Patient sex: F
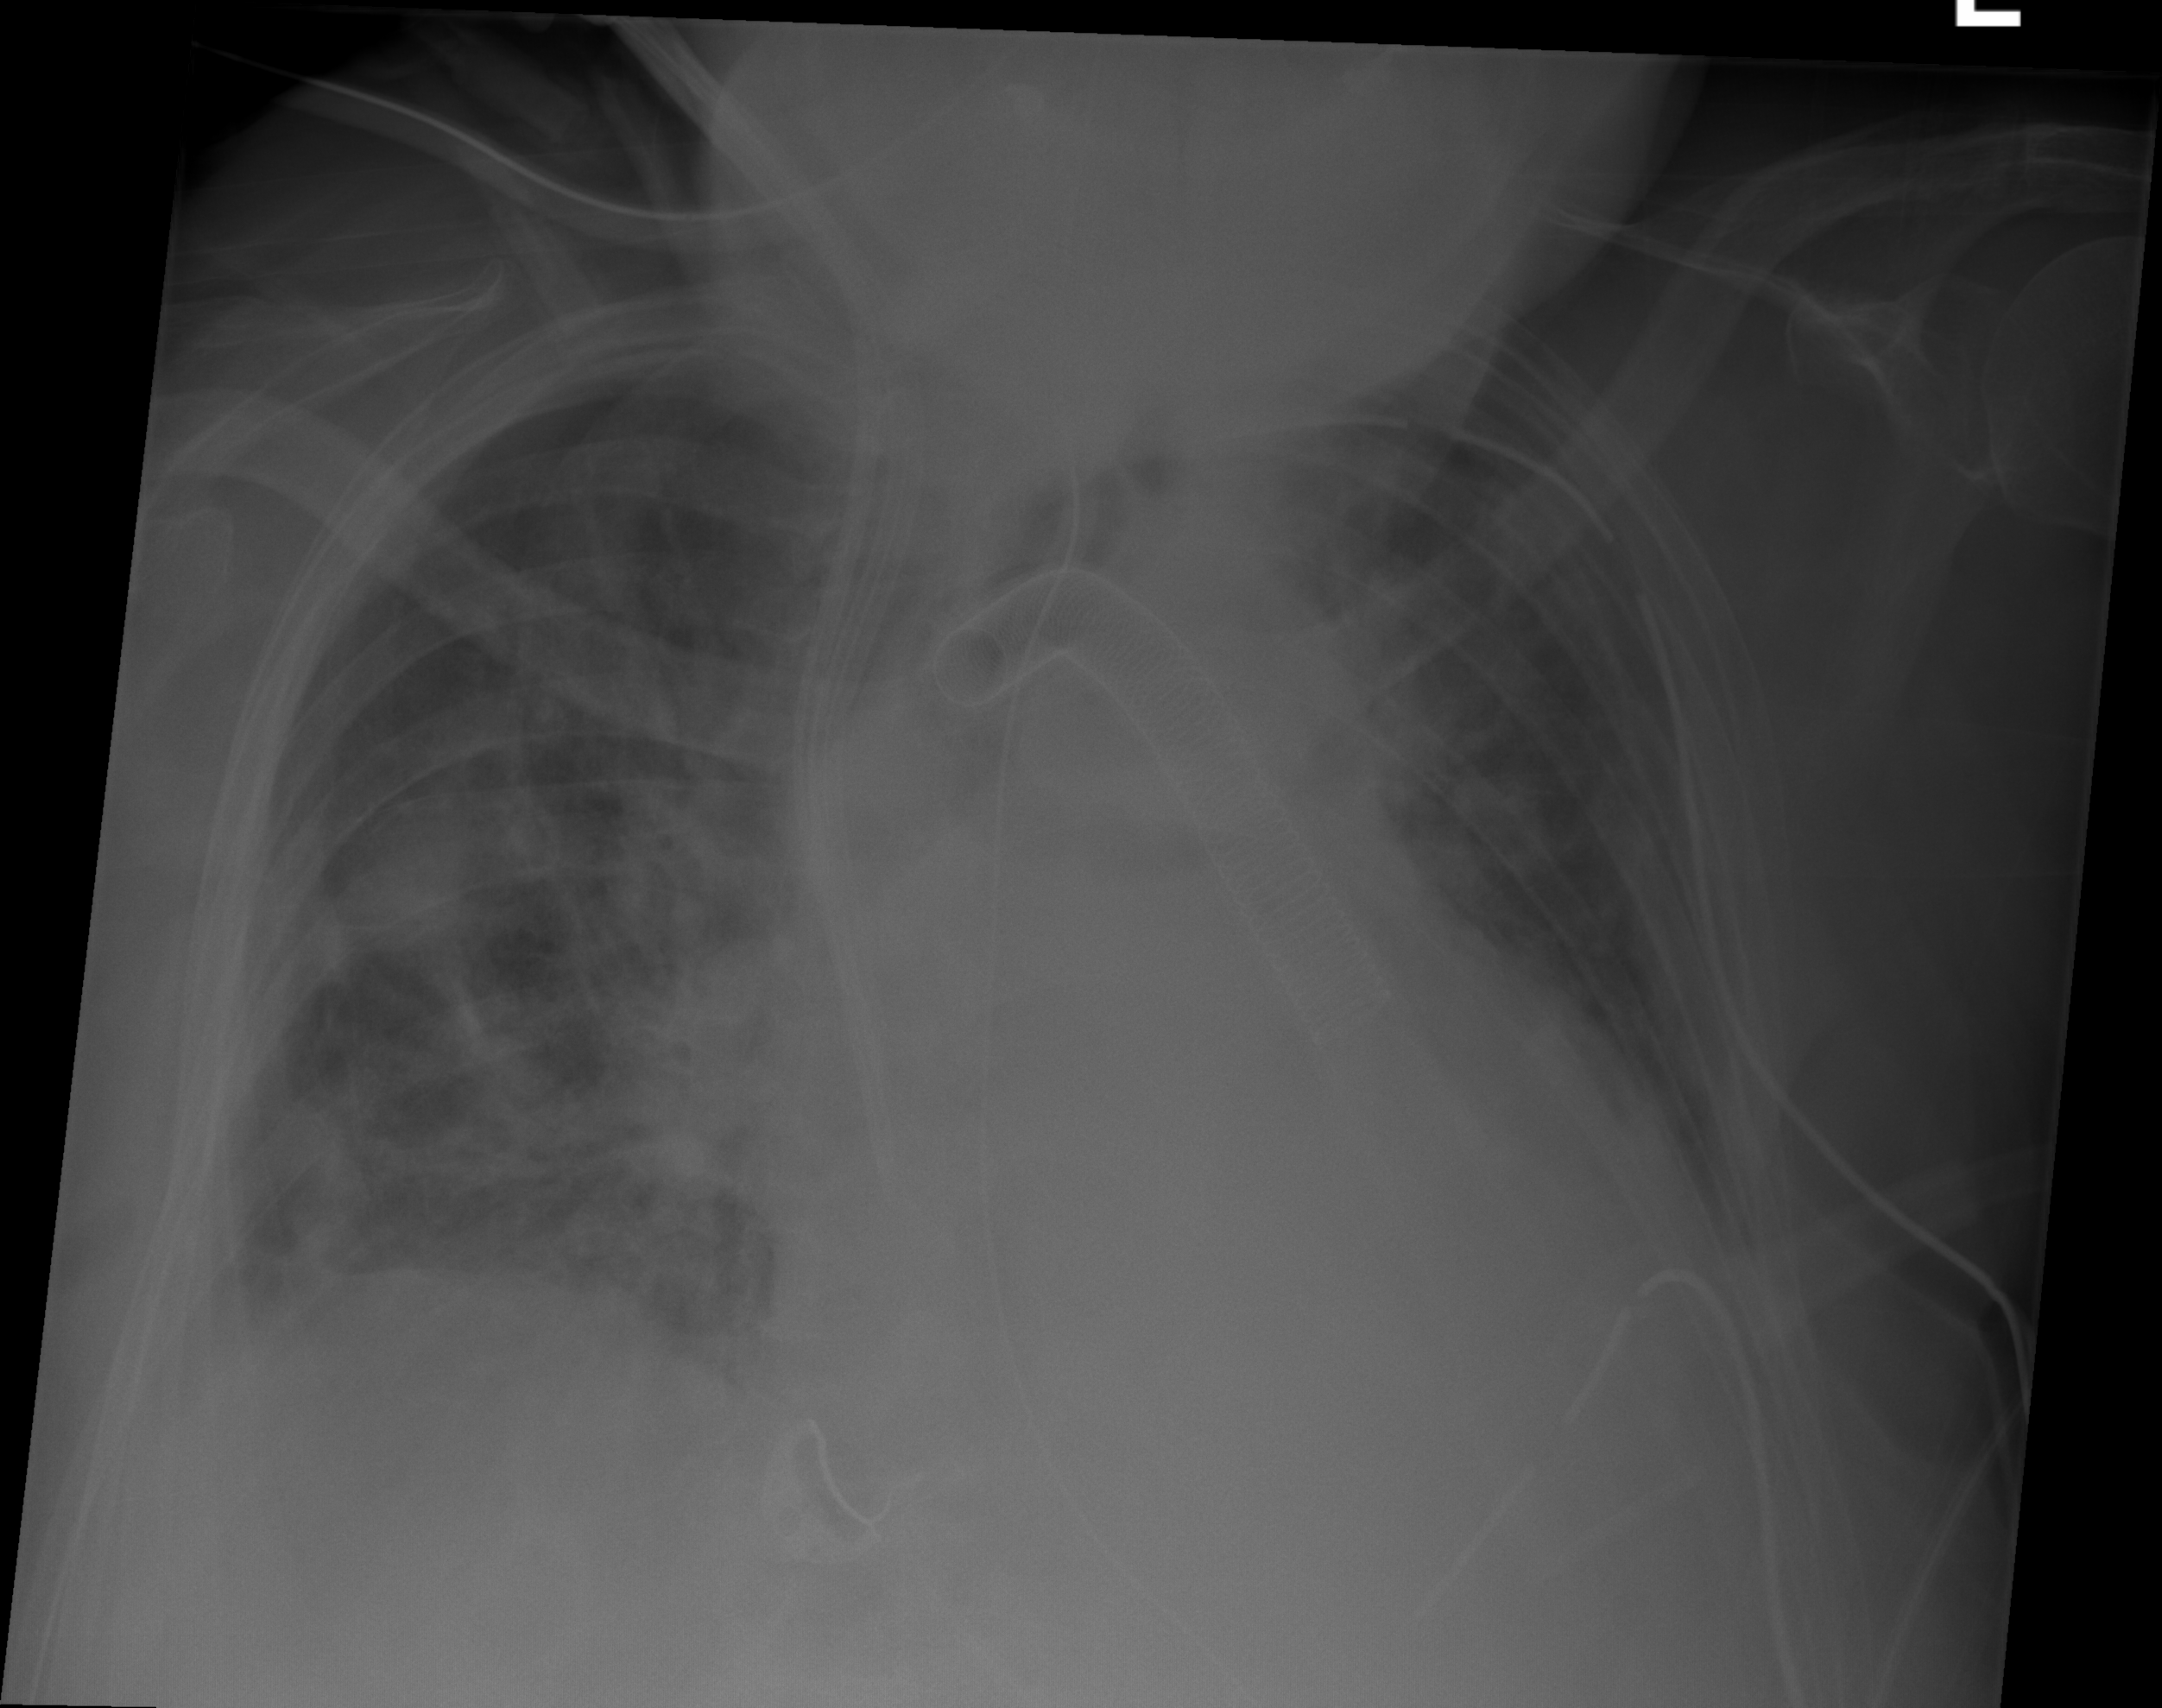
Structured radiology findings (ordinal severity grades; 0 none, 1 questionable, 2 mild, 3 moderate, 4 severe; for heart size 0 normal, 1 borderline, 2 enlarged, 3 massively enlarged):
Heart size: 2
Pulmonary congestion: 2
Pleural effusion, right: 0
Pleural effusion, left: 2
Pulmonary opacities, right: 2
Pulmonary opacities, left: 0
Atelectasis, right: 2
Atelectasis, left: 2